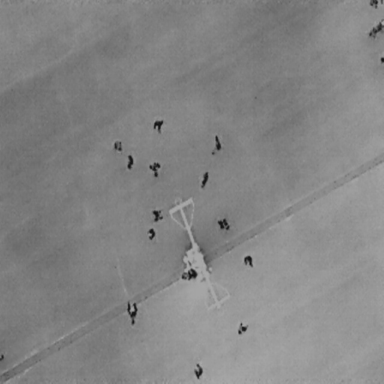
There are 16 People in the infrared image.